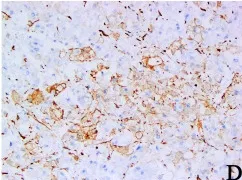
Immunohistochemical staining of primary tumors. (D) SMA staining: tumor cells were positive. Ki-67 staining: The Ki-67 index hit 10%. F original magnification is x200; E original magnification is x100).
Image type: pathology (immunostaining)